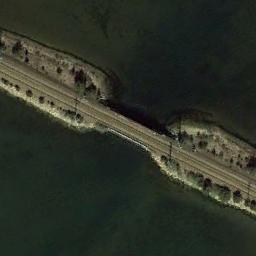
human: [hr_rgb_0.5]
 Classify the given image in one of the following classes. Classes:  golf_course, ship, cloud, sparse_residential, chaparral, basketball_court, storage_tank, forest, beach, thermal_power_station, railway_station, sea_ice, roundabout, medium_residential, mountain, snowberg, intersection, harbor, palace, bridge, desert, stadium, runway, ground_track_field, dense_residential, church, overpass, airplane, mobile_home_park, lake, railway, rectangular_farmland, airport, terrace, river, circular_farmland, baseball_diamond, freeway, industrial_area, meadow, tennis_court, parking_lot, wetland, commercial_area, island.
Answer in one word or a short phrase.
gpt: bridge